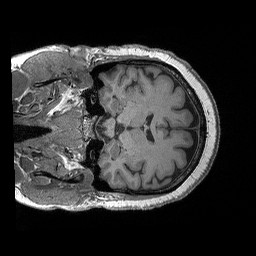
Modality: T1w
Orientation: coronal
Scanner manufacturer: siemens
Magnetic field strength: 3 T
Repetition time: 2.3 s
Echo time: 0.00298 s